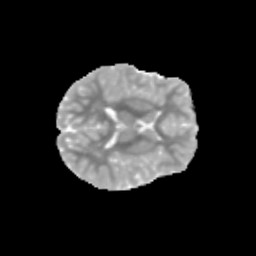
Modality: MD
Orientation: axial
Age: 9
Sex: female
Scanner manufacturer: siemens
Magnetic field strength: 3 T
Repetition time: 3.8 s
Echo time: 0.07 s